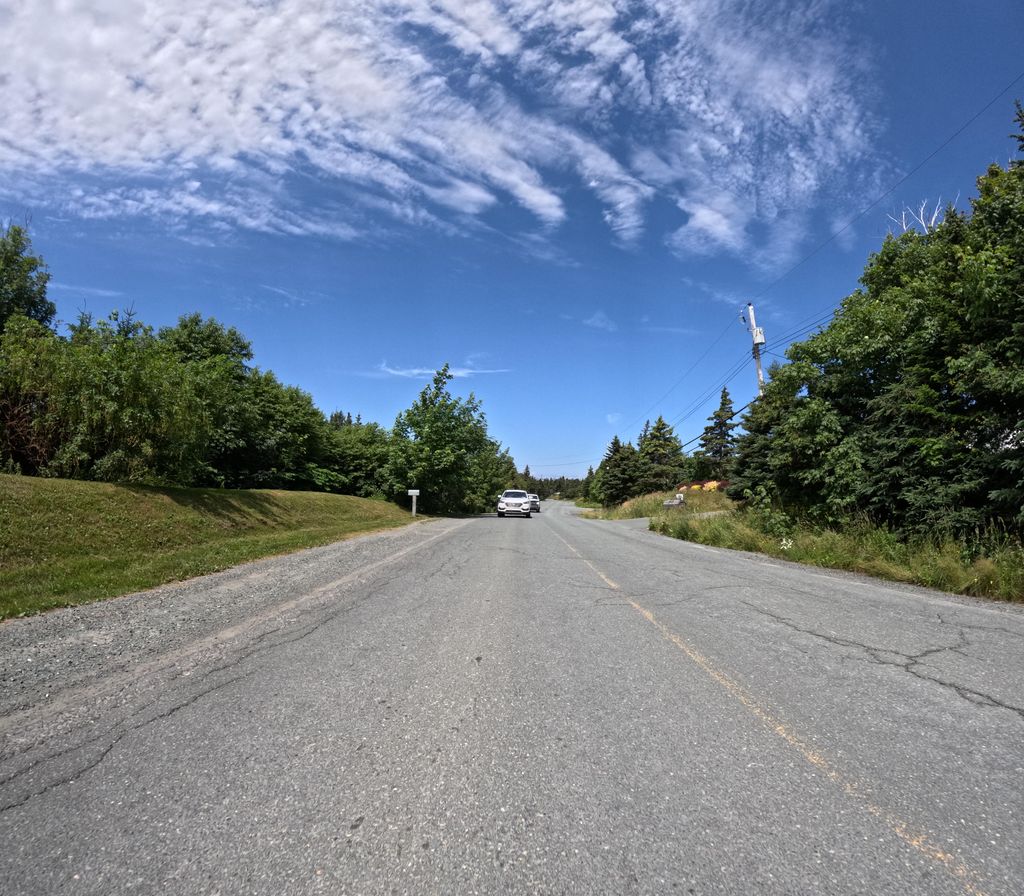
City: st_johns